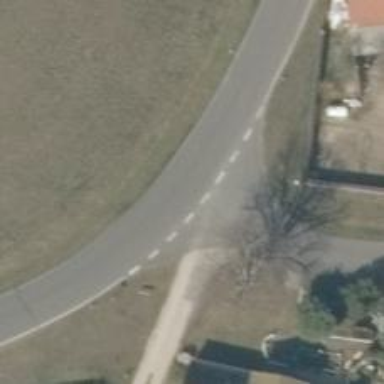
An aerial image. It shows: Asphalt road classified as tertiary.